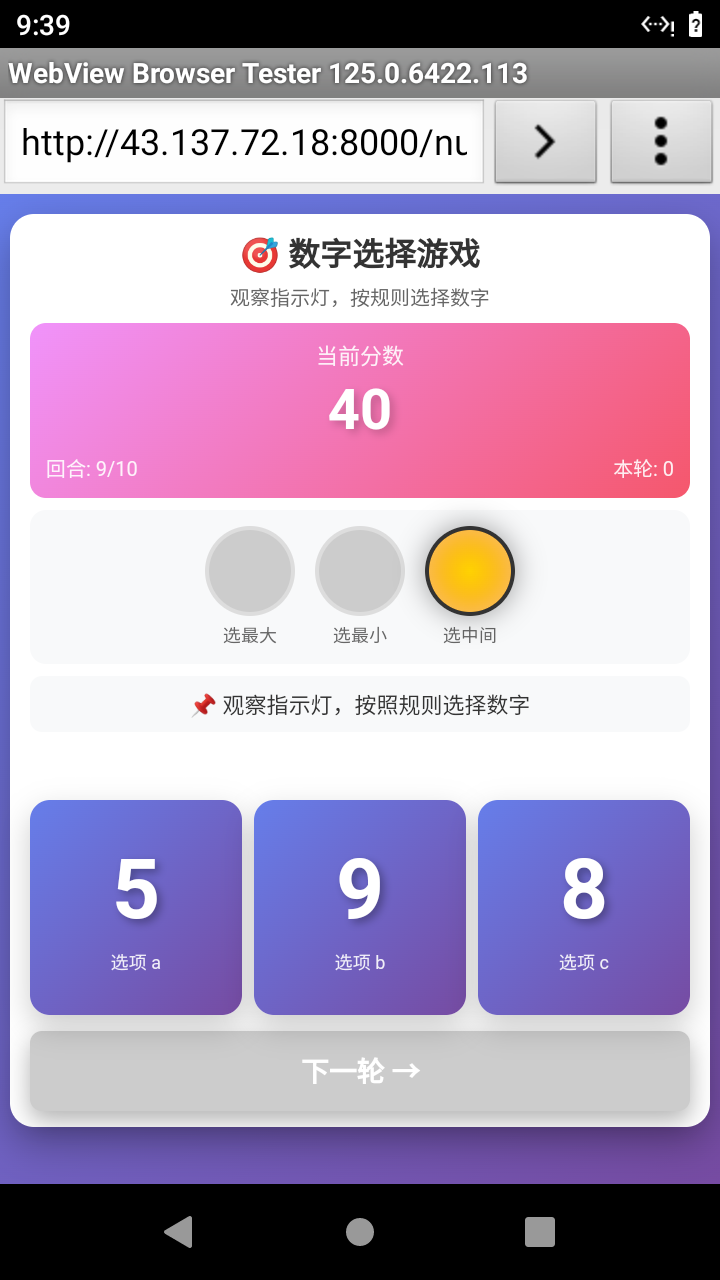

Select the correct number based on the traffic light color.
Answer: 2